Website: macys
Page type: payment
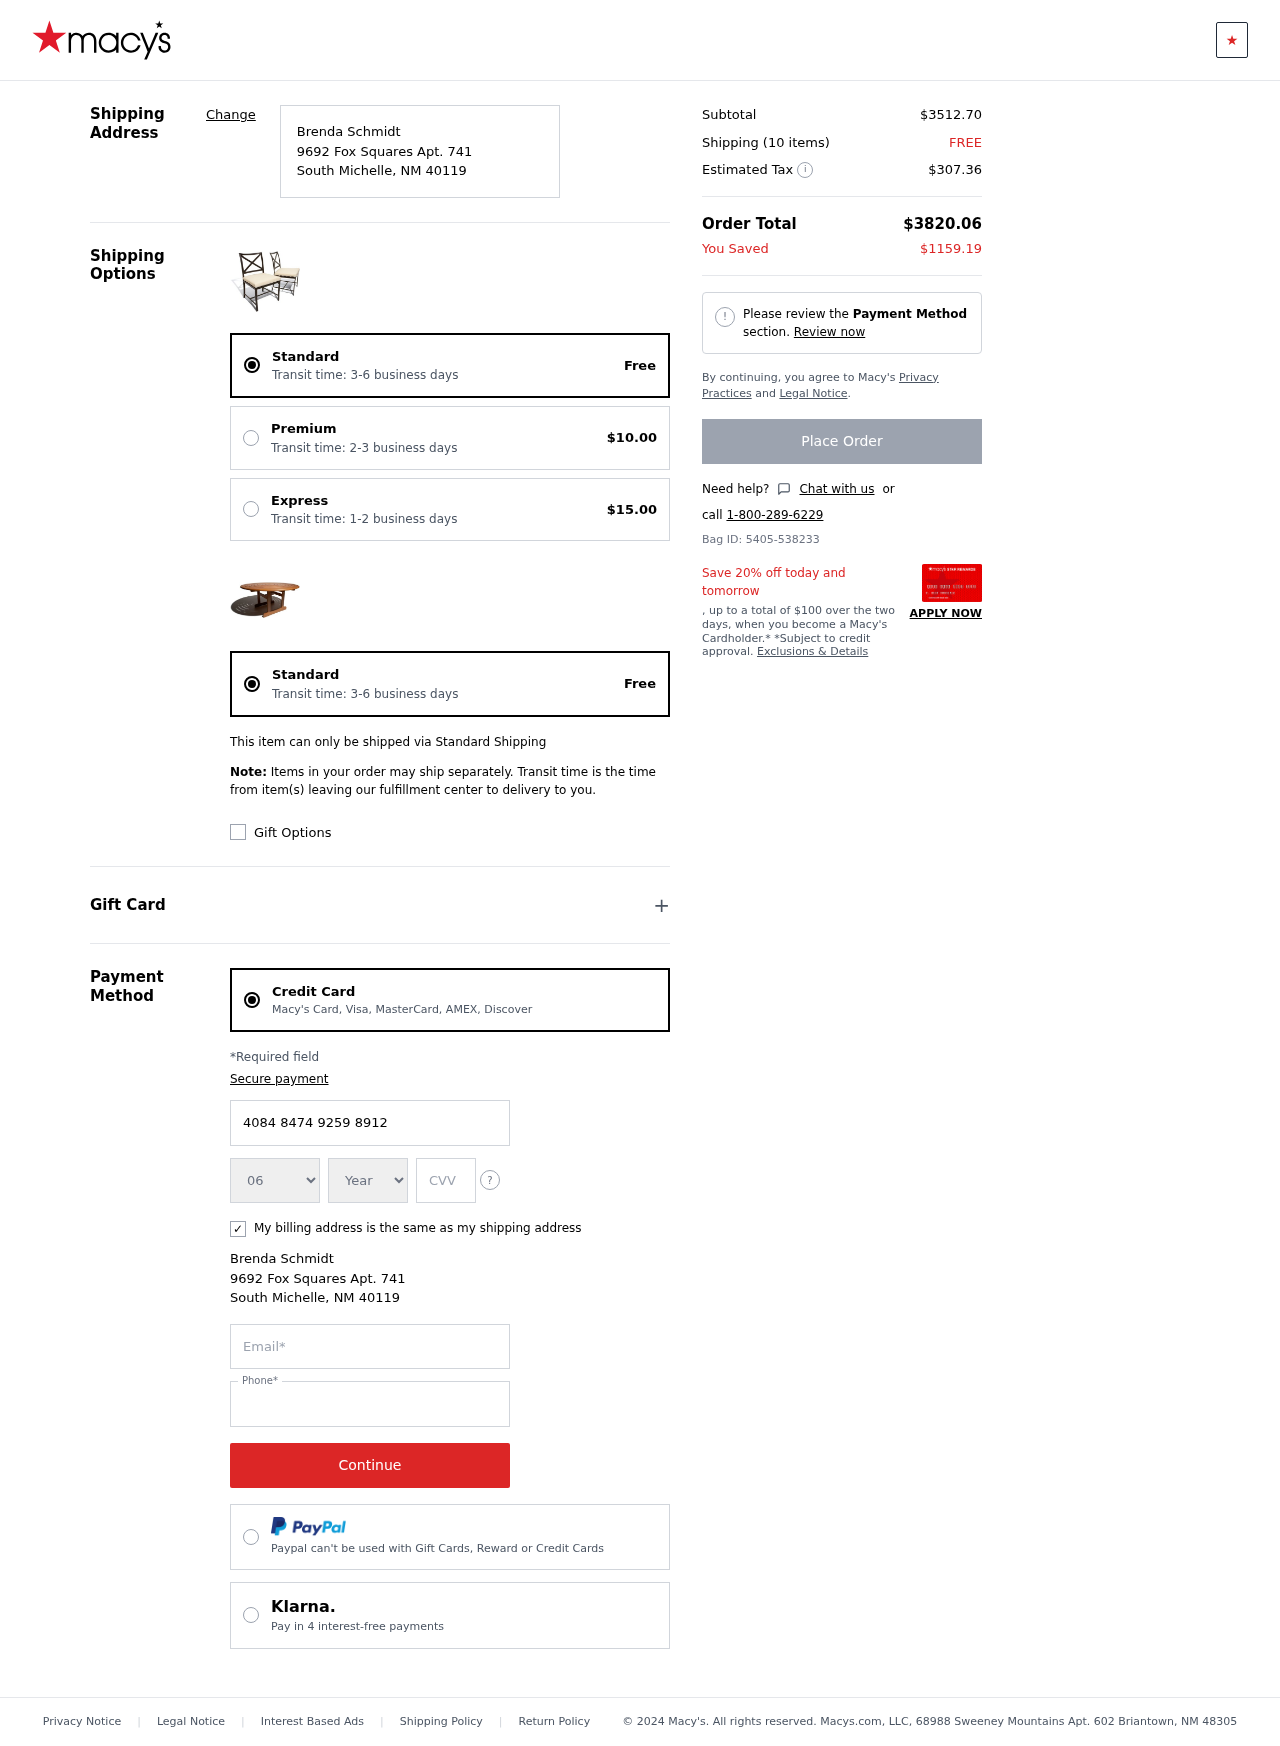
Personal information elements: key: PII_CARD_CVV
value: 972
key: PII_CARD_EXPIRY_MONTH
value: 06
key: PII_CARD_EXPIRY_YEAR
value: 29
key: PII_CARD_NUMBER
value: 4084 8474 9259 8912
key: PII_CITY
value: South Michelle
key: PII_EMAIL
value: brenda.schmidt@hotmail.com
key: PII_FULLNAME
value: Brenda Schmidt
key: PII_PHONE
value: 7907523486
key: PII_POSTCODE
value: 40119
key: PII_STATE_ABBR
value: NM
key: PII_STREET
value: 9692 Fox Squares Apt. 741
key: PII_FULLNAME2
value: Brenda Schmidt
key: PII_CITY2
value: South Michelle
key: PII_STATE_ABBR2
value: NM
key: PII_POSTCODE_FULL
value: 40119
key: PII_POSTCODE_NUMERIC
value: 40119
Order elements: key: ORDER_DELIVERY_DATE
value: Transit time: 3-6 business days
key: ORDER_SHIPPING_STANDARD
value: Free
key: ORDER_SHIPPING_PREMIUM
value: $10.00
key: ORDER_SHIPPING_EXPRESS
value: $15.00
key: ORDER_DELIVERY_DATE2
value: Transit time: 3-6 business days
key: ORDER_SHIPPING_STANDARD2
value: Free
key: ORDER_SUBTOTAL
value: $3512.70
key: ORDER_NUM_ITEMS
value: Shipping (10 items)
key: ORDER_SHIPPING_COST
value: FREE
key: ORDER_TAX
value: $307.36
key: ORDER_TOTAL
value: $3820.06
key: ORDER_SAVINGS
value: $1159.19
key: ORDER_ID
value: Bag ID: 5405-538233